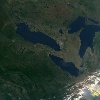
Label: land